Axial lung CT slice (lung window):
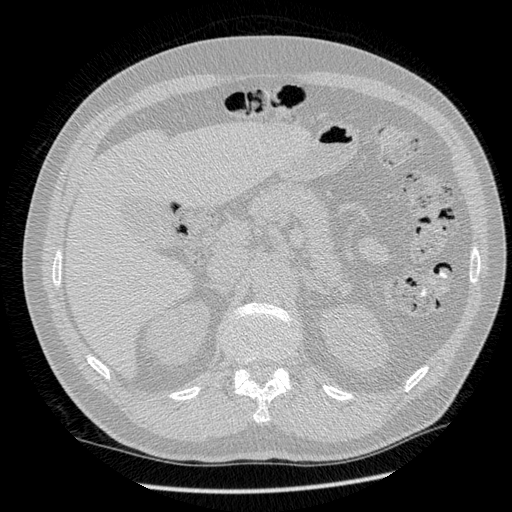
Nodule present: no